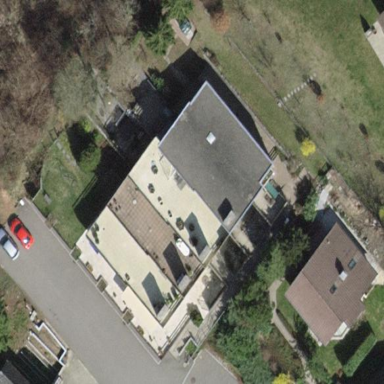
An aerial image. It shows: Terrace building.